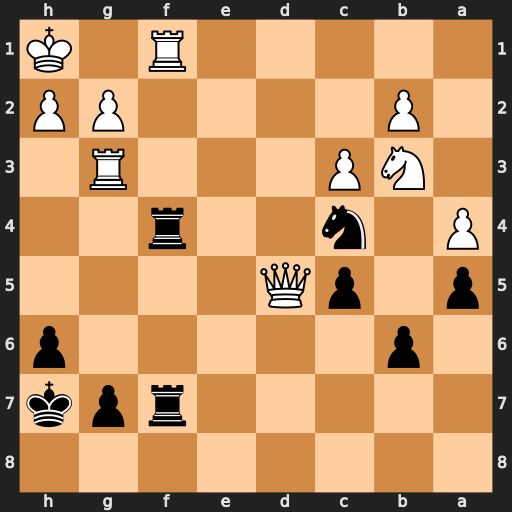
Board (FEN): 8/5rpk/1p5p/p1pQ4/P1n2r2/1NP3R1/1P4PP/5R1K
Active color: b
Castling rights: -
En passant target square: -
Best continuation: Rxf1#